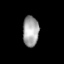
Tissue: skin
Cell type: Epithelial cells
Senescence score: 0.2673
Nuclear area (px): 475
Mean DAPI intensity: 164.501